Field crop: maize
Growth stage: 2
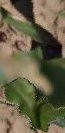
Species: maize